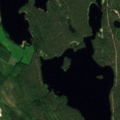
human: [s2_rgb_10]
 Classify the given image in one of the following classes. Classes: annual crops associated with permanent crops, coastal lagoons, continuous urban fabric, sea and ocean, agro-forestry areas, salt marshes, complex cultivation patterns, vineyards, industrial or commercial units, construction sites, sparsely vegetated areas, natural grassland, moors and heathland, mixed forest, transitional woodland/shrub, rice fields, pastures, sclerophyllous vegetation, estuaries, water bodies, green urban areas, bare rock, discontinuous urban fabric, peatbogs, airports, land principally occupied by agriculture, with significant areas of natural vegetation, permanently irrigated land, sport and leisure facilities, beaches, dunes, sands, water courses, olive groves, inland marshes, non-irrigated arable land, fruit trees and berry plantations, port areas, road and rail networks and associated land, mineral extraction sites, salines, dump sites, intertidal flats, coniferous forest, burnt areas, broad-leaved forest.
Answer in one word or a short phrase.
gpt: coniferous forest, water bodies